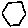
Label: hexagon